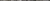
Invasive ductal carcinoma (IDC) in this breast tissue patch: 0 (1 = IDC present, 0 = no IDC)